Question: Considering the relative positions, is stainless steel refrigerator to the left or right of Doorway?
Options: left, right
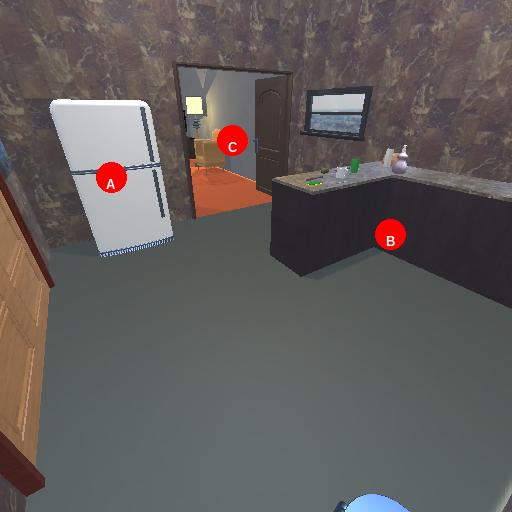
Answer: left